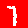
Digit: 7